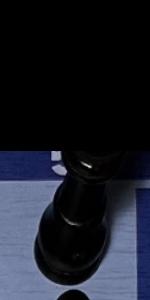
Label: King_Black